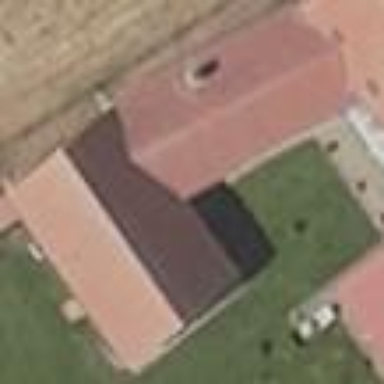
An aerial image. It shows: Shed.